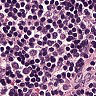
Metastatic tissue present: no